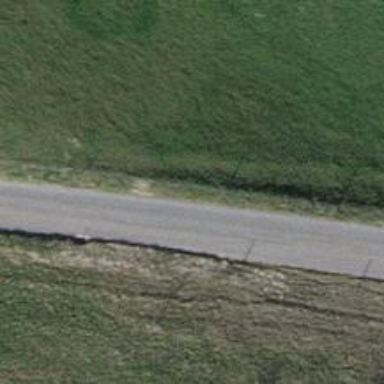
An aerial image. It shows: Unclassified road.